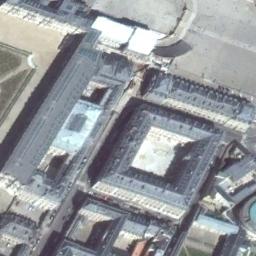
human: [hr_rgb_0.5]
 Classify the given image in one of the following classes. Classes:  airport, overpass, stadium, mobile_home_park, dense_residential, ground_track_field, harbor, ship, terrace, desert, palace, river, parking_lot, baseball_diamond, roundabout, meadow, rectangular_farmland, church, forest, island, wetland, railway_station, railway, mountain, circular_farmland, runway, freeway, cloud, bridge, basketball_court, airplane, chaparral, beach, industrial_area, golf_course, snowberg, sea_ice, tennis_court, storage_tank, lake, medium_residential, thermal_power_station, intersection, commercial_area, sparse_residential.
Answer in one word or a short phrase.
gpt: palace